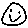
Label: smiley face